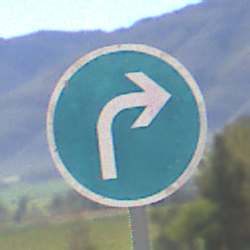
Verkehrszeichen: VorgeschriebeneFahrtrichtungRechts
Umgebung: Outdoor, RoadRail
Tageszeit: MorningAfternoon
Wetter: Clear
Licht: Natural
Jahreszeit: NotSpecified
Kontrast: HighContrast